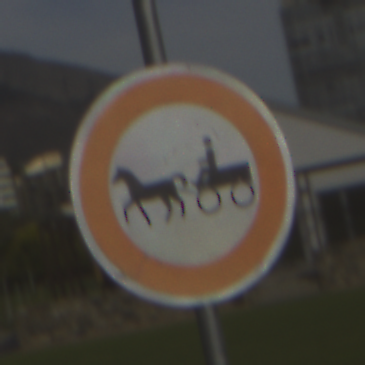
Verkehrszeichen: VerbotGespannfuhrwerke
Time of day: MorningAfternoon
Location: Outdoor (Suburban)
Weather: PartlyCloudy
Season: NotSpecified
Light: Natural